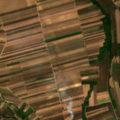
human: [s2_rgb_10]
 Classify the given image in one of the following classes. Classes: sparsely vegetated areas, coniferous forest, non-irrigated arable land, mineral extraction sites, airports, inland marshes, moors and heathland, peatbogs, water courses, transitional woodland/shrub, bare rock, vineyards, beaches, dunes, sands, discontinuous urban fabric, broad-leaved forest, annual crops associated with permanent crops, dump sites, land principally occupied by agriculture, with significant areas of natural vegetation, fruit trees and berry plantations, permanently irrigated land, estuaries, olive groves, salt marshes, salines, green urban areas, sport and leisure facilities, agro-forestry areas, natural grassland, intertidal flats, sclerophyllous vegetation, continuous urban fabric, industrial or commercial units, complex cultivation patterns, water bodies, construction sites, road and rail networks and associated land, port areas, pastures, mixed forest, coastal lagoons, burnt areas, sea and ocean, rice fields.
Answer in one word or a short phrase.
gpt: non-irrigated arable land, land principally occupied by agriculture, with significant areas of natural vegetation